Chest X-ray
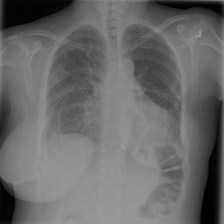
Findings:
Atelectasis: negative
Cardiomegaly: negative
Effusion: negative
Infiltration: negative
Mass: negative
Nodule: negative
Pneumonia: negative
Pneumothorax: negative
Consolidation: negative
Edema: negative
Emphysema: negative
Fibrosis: negative
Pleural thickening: negative
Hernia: negative